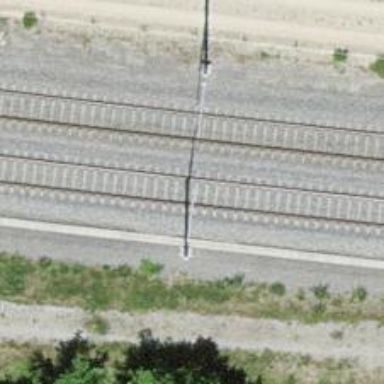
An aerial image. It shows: Single railway track with electrification through contact line.